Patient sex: F
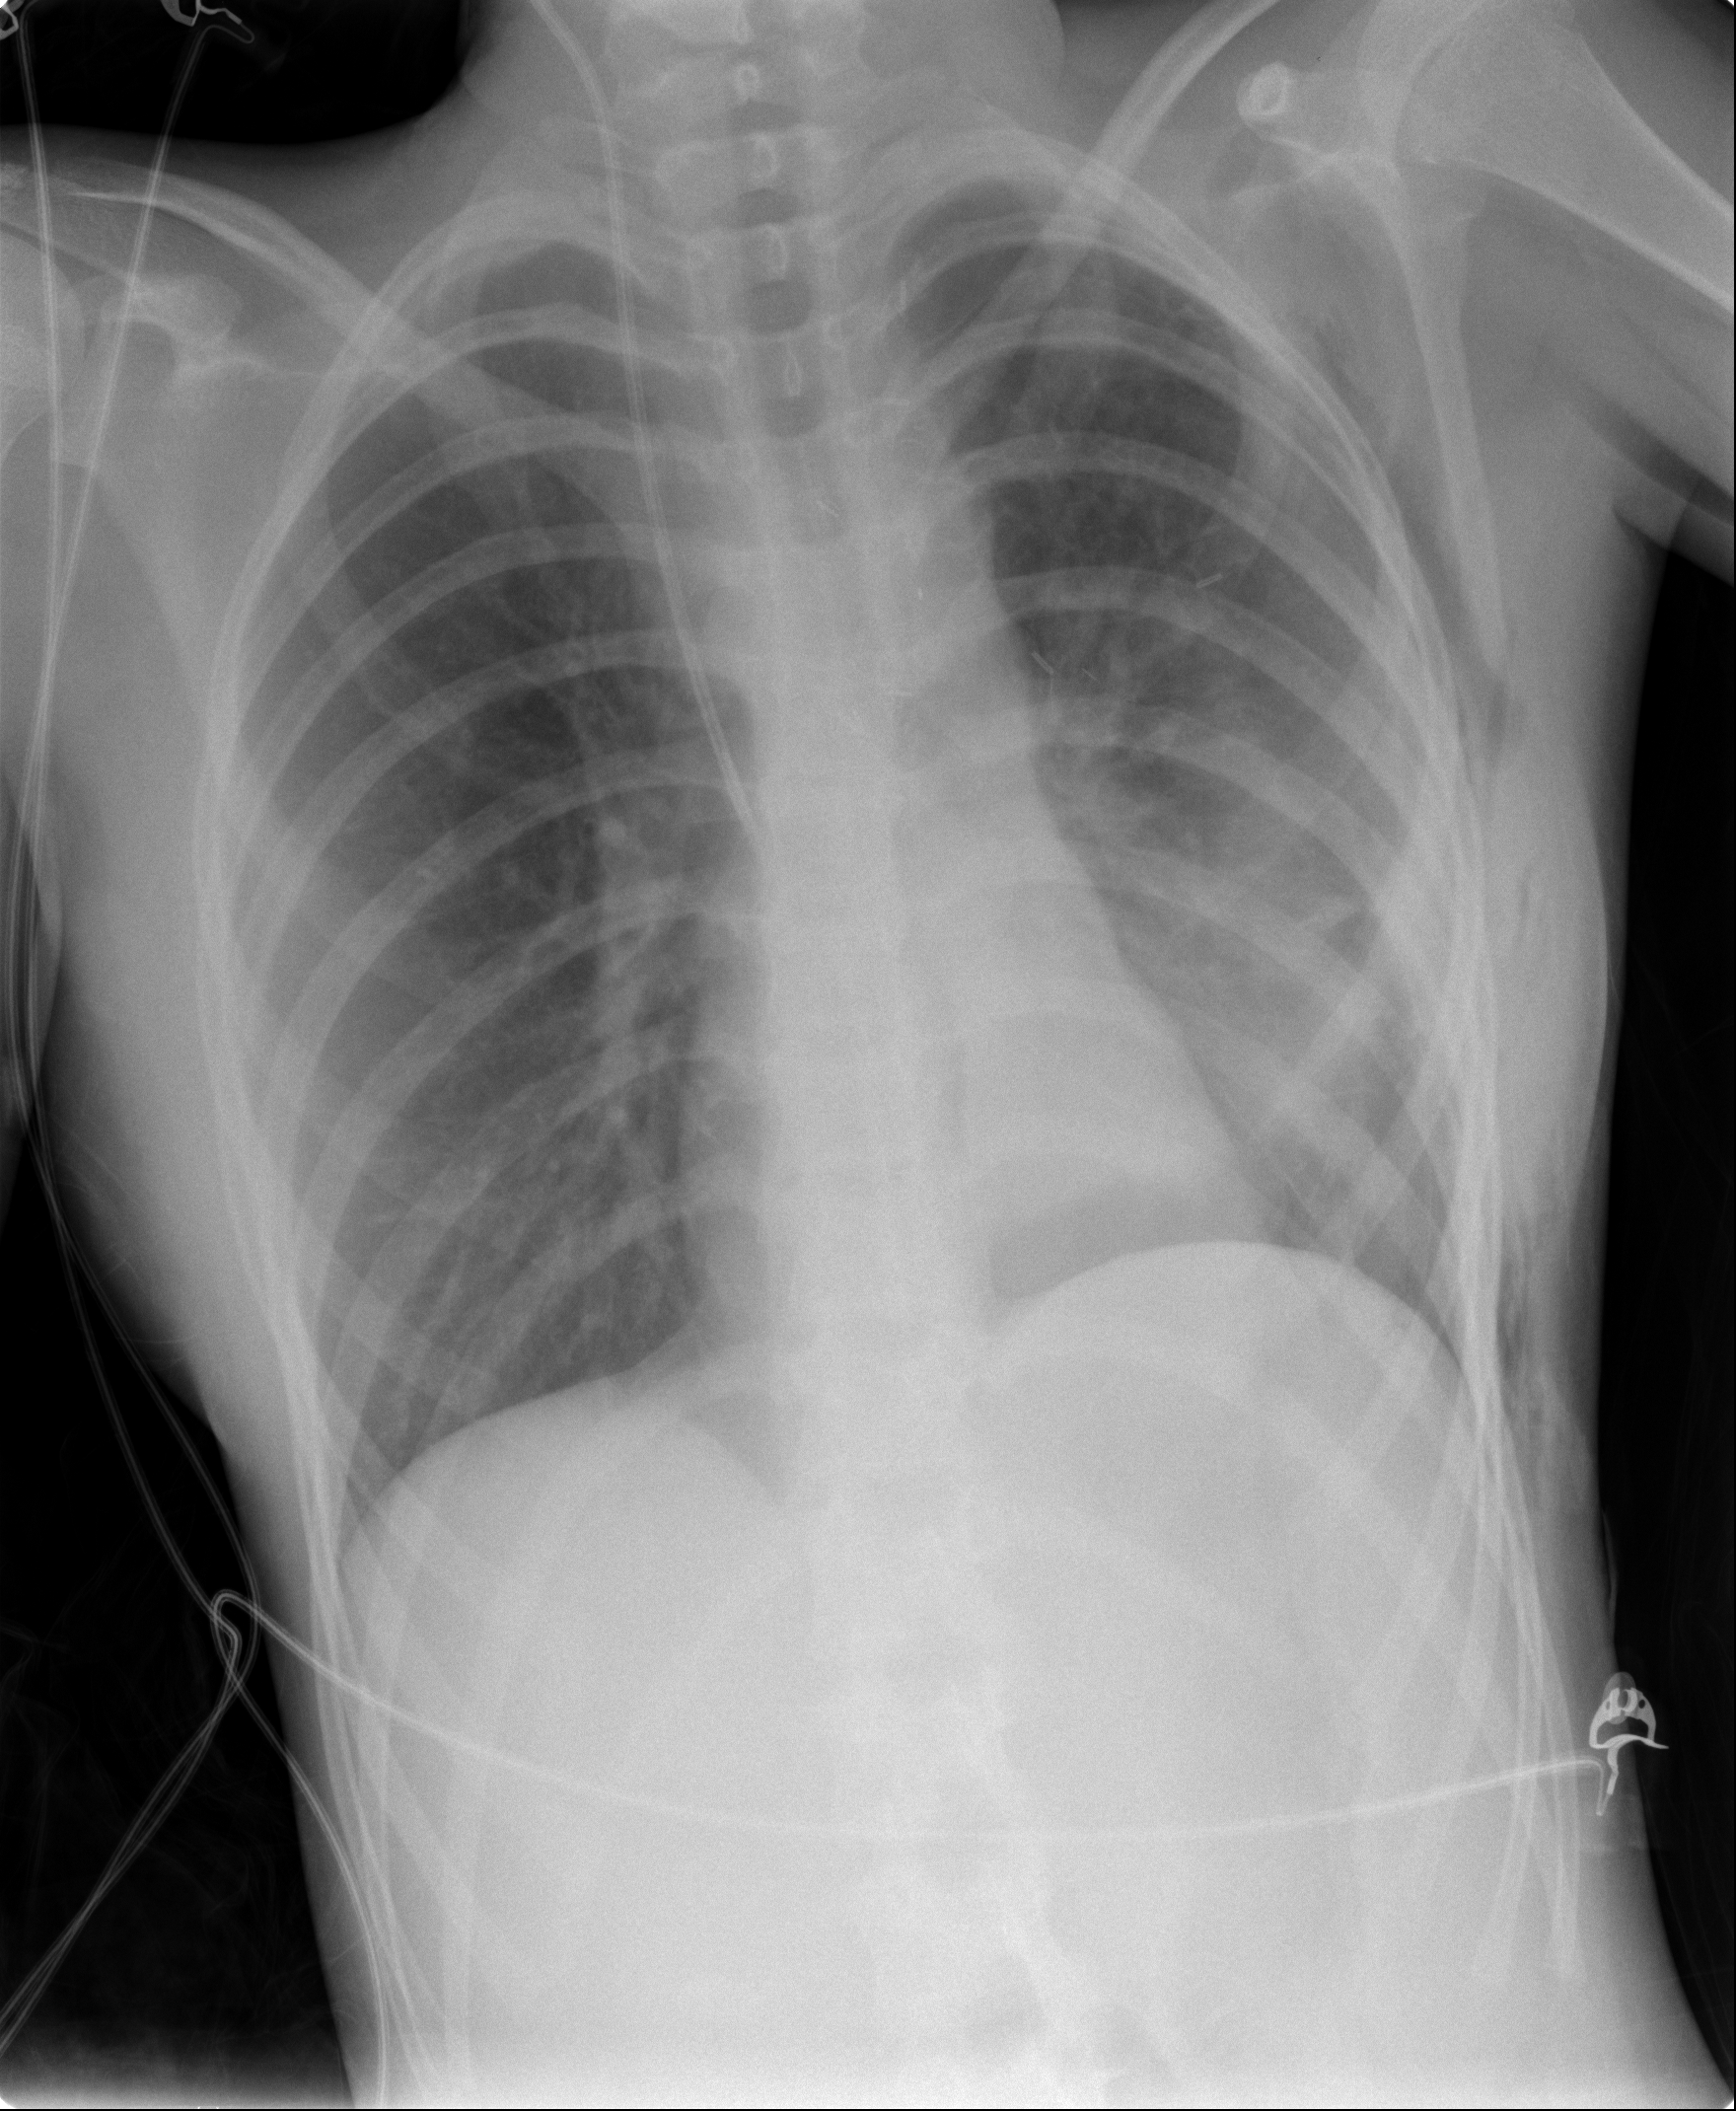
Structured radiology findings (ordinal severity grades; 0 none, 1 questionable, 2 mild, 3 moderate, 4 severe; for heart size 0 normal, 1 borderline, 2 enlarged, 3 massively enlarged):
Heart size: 0
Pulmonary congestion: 0
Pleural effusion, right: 0
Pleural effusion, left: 0
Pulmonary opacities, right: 0
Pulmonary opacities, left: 0
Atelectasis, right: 0
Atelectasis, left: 2